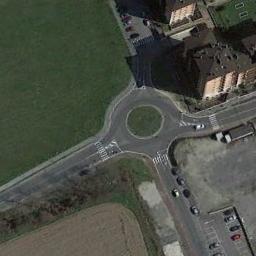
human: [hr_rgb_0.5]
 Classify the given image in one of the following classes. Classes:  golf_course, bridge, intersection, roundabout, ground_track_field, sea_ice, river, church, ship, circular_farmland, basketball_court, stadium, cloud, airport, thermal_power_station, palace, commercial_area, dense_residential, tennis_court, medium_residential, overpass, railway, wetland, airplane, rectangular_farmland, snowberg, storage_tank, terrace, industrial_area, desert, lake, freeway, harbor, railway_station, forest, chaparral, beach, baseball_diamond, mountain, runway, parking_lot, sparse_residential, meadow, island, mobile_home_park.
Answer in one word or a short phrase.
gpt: roundabout